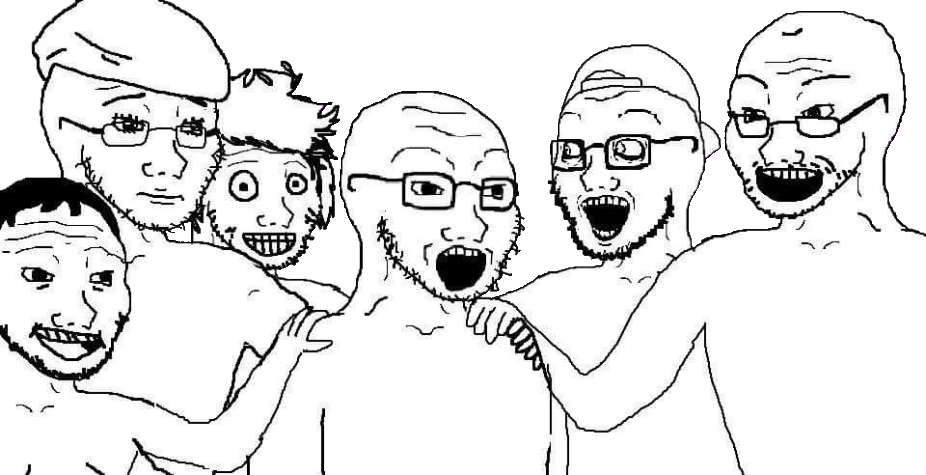
Label: 5_Soyjak